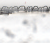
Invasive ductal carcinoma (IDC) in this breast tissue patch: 0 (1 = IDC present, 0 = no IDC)